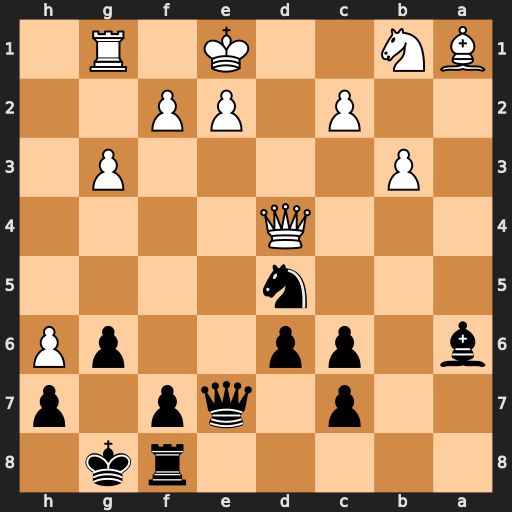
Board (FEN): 5rk1/2p1qp1p/b1pp2pP/3n4/3Q4/1P4P1/2P1PP2/BN2K1R1
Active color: b
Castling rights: -
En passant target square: -
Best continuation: Qxe2#